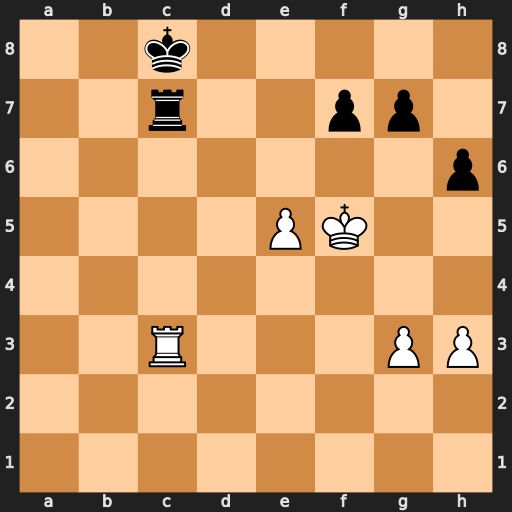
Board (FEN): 2k5/2r2pp1/7p/4PK2/8/2R3PP/8/8
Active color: w
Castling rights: -
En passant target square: -
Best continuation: Rxc7+ Kxc7 e6 fxe6+ Kxe6